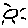
Label: sun